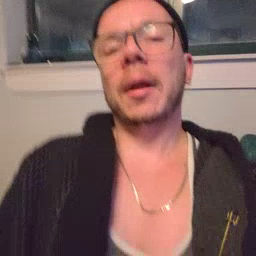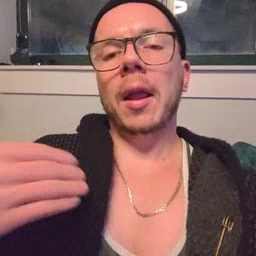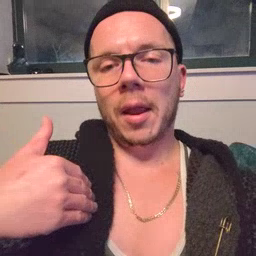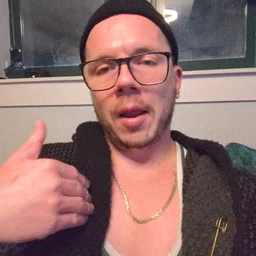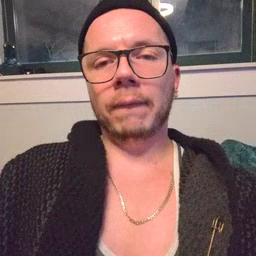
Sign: have